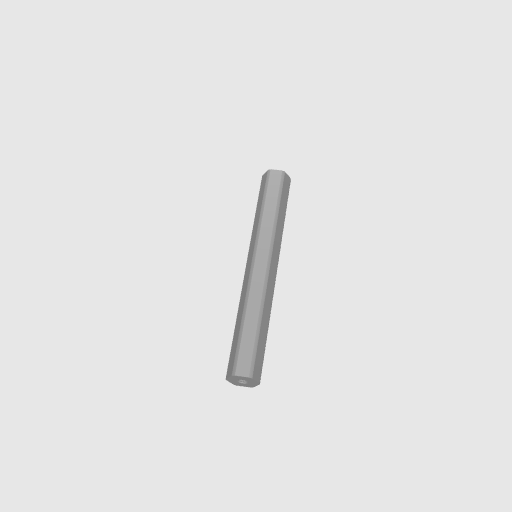
Part: Shaft12ROD88